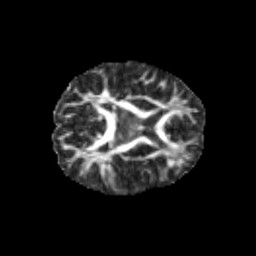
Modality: FA
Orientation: axial
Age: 9
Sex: male
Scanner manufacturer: siemens
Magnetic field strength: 3 T
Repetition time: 3.8 s
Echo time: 0.07 s